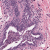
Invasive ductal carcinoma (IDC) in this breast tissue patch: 0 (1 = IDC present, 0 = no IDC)